Chest X-ray. View position: PA
Patient age: 53
Patient sex: F
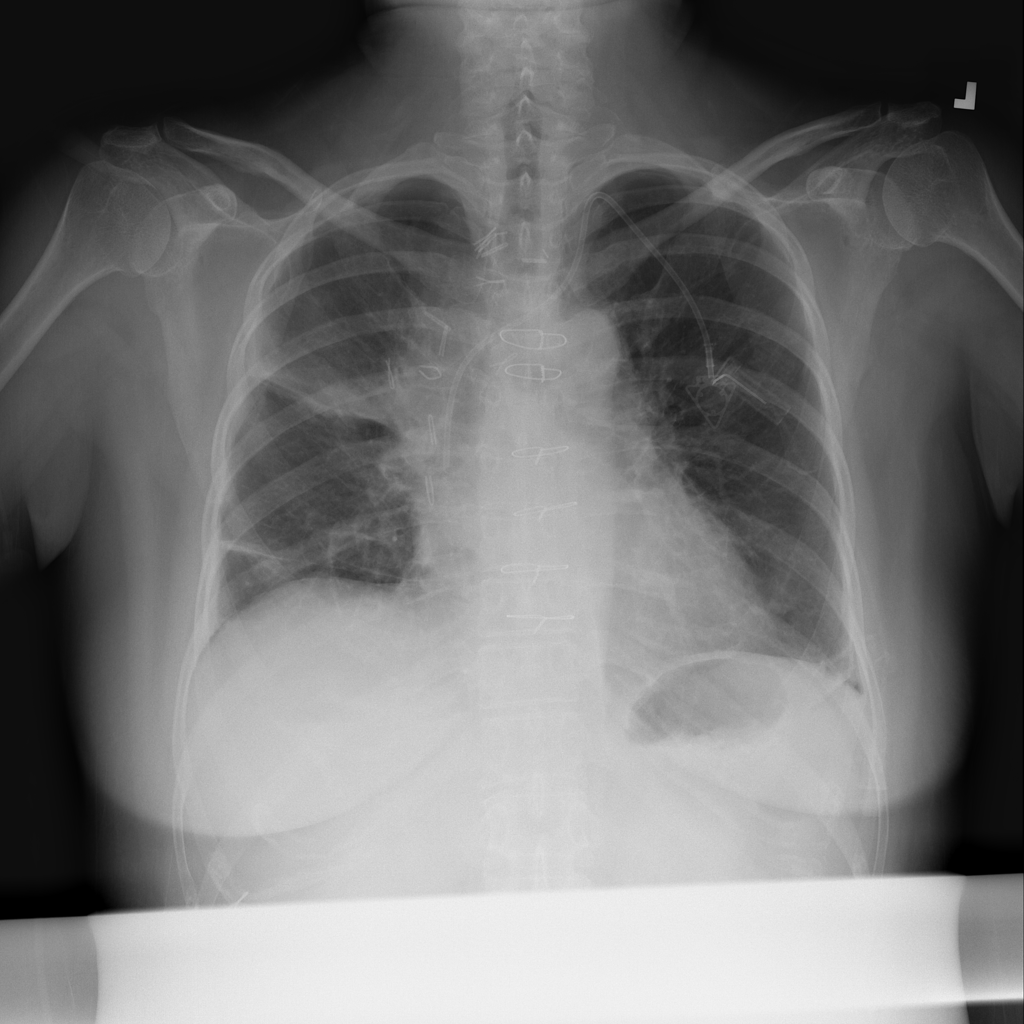
Finding: Pneumothorax